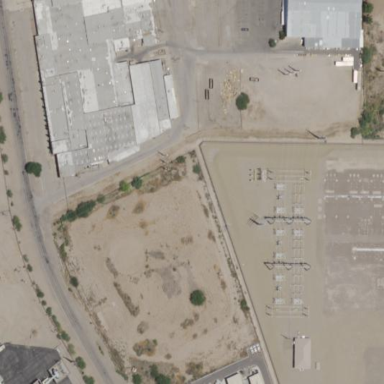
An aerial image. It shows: Outdoor substation at the transmission level.